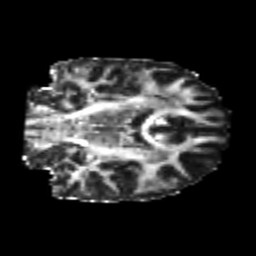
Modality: FA
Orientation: coronal
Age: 25
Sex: male
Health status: healthy
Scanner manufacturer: philips
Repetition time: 7.386 s
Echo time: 0.08599 s